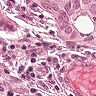
Metastatic tissue present: yes